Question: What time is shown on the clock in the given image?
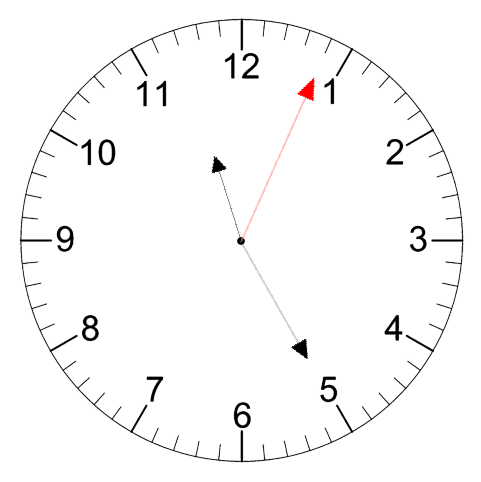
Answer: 11:25:04